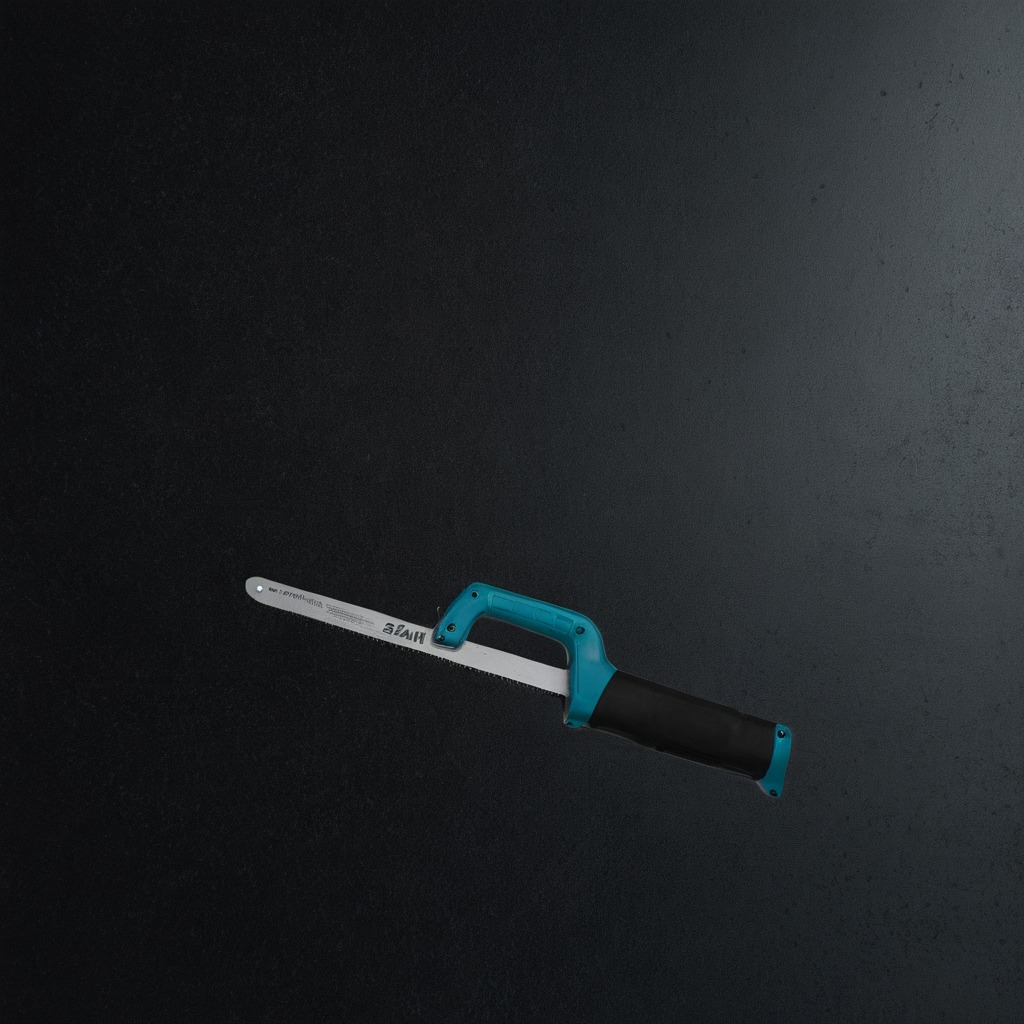
A metal saw lying on a clean granite tabletop covered with a black rubber mat inside a workshop at night dim ambient light soft shadows worn but beneath the mat